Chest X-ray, AP view. Patient: 40 years old, sex M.
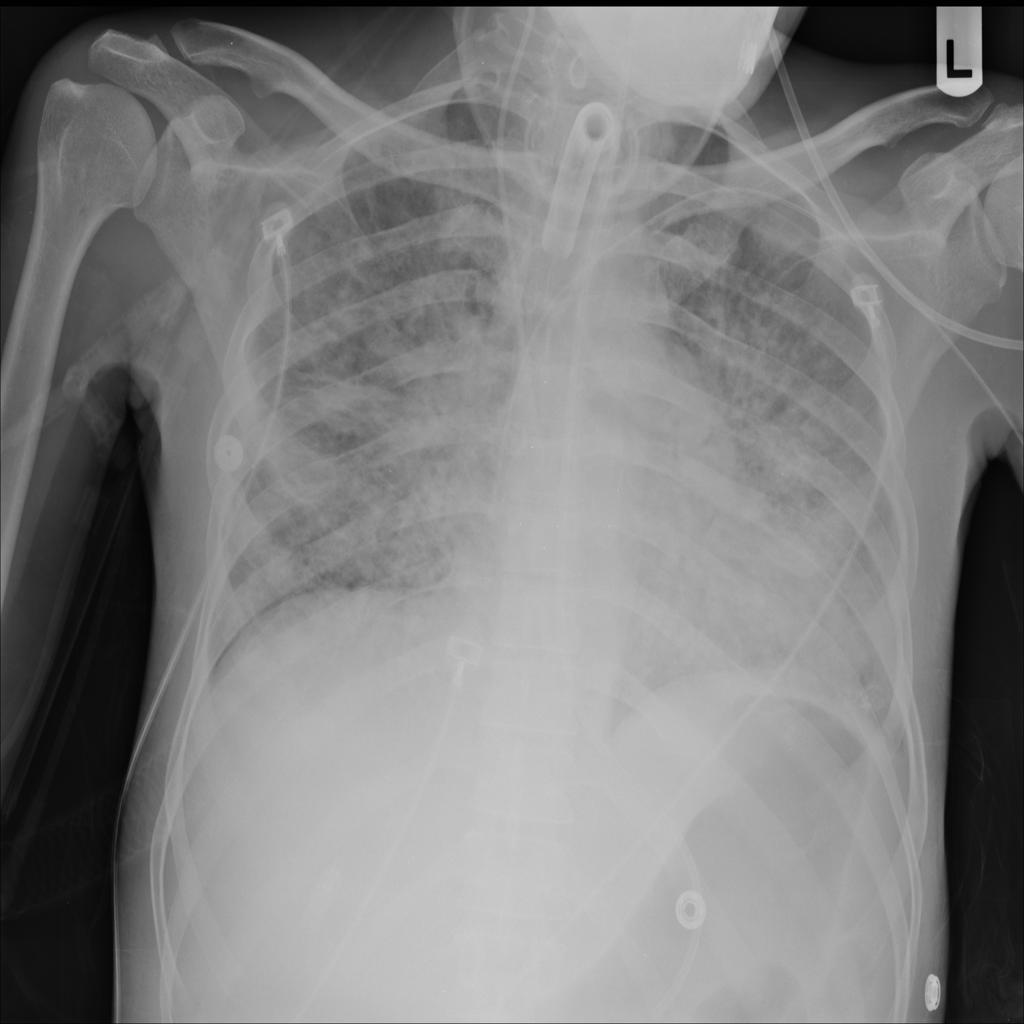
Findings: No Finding